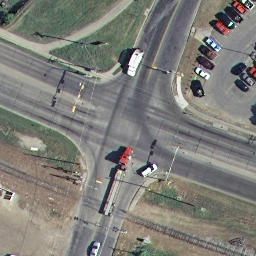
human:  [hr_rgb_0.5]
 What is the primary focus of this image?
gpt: intersection